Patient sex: F
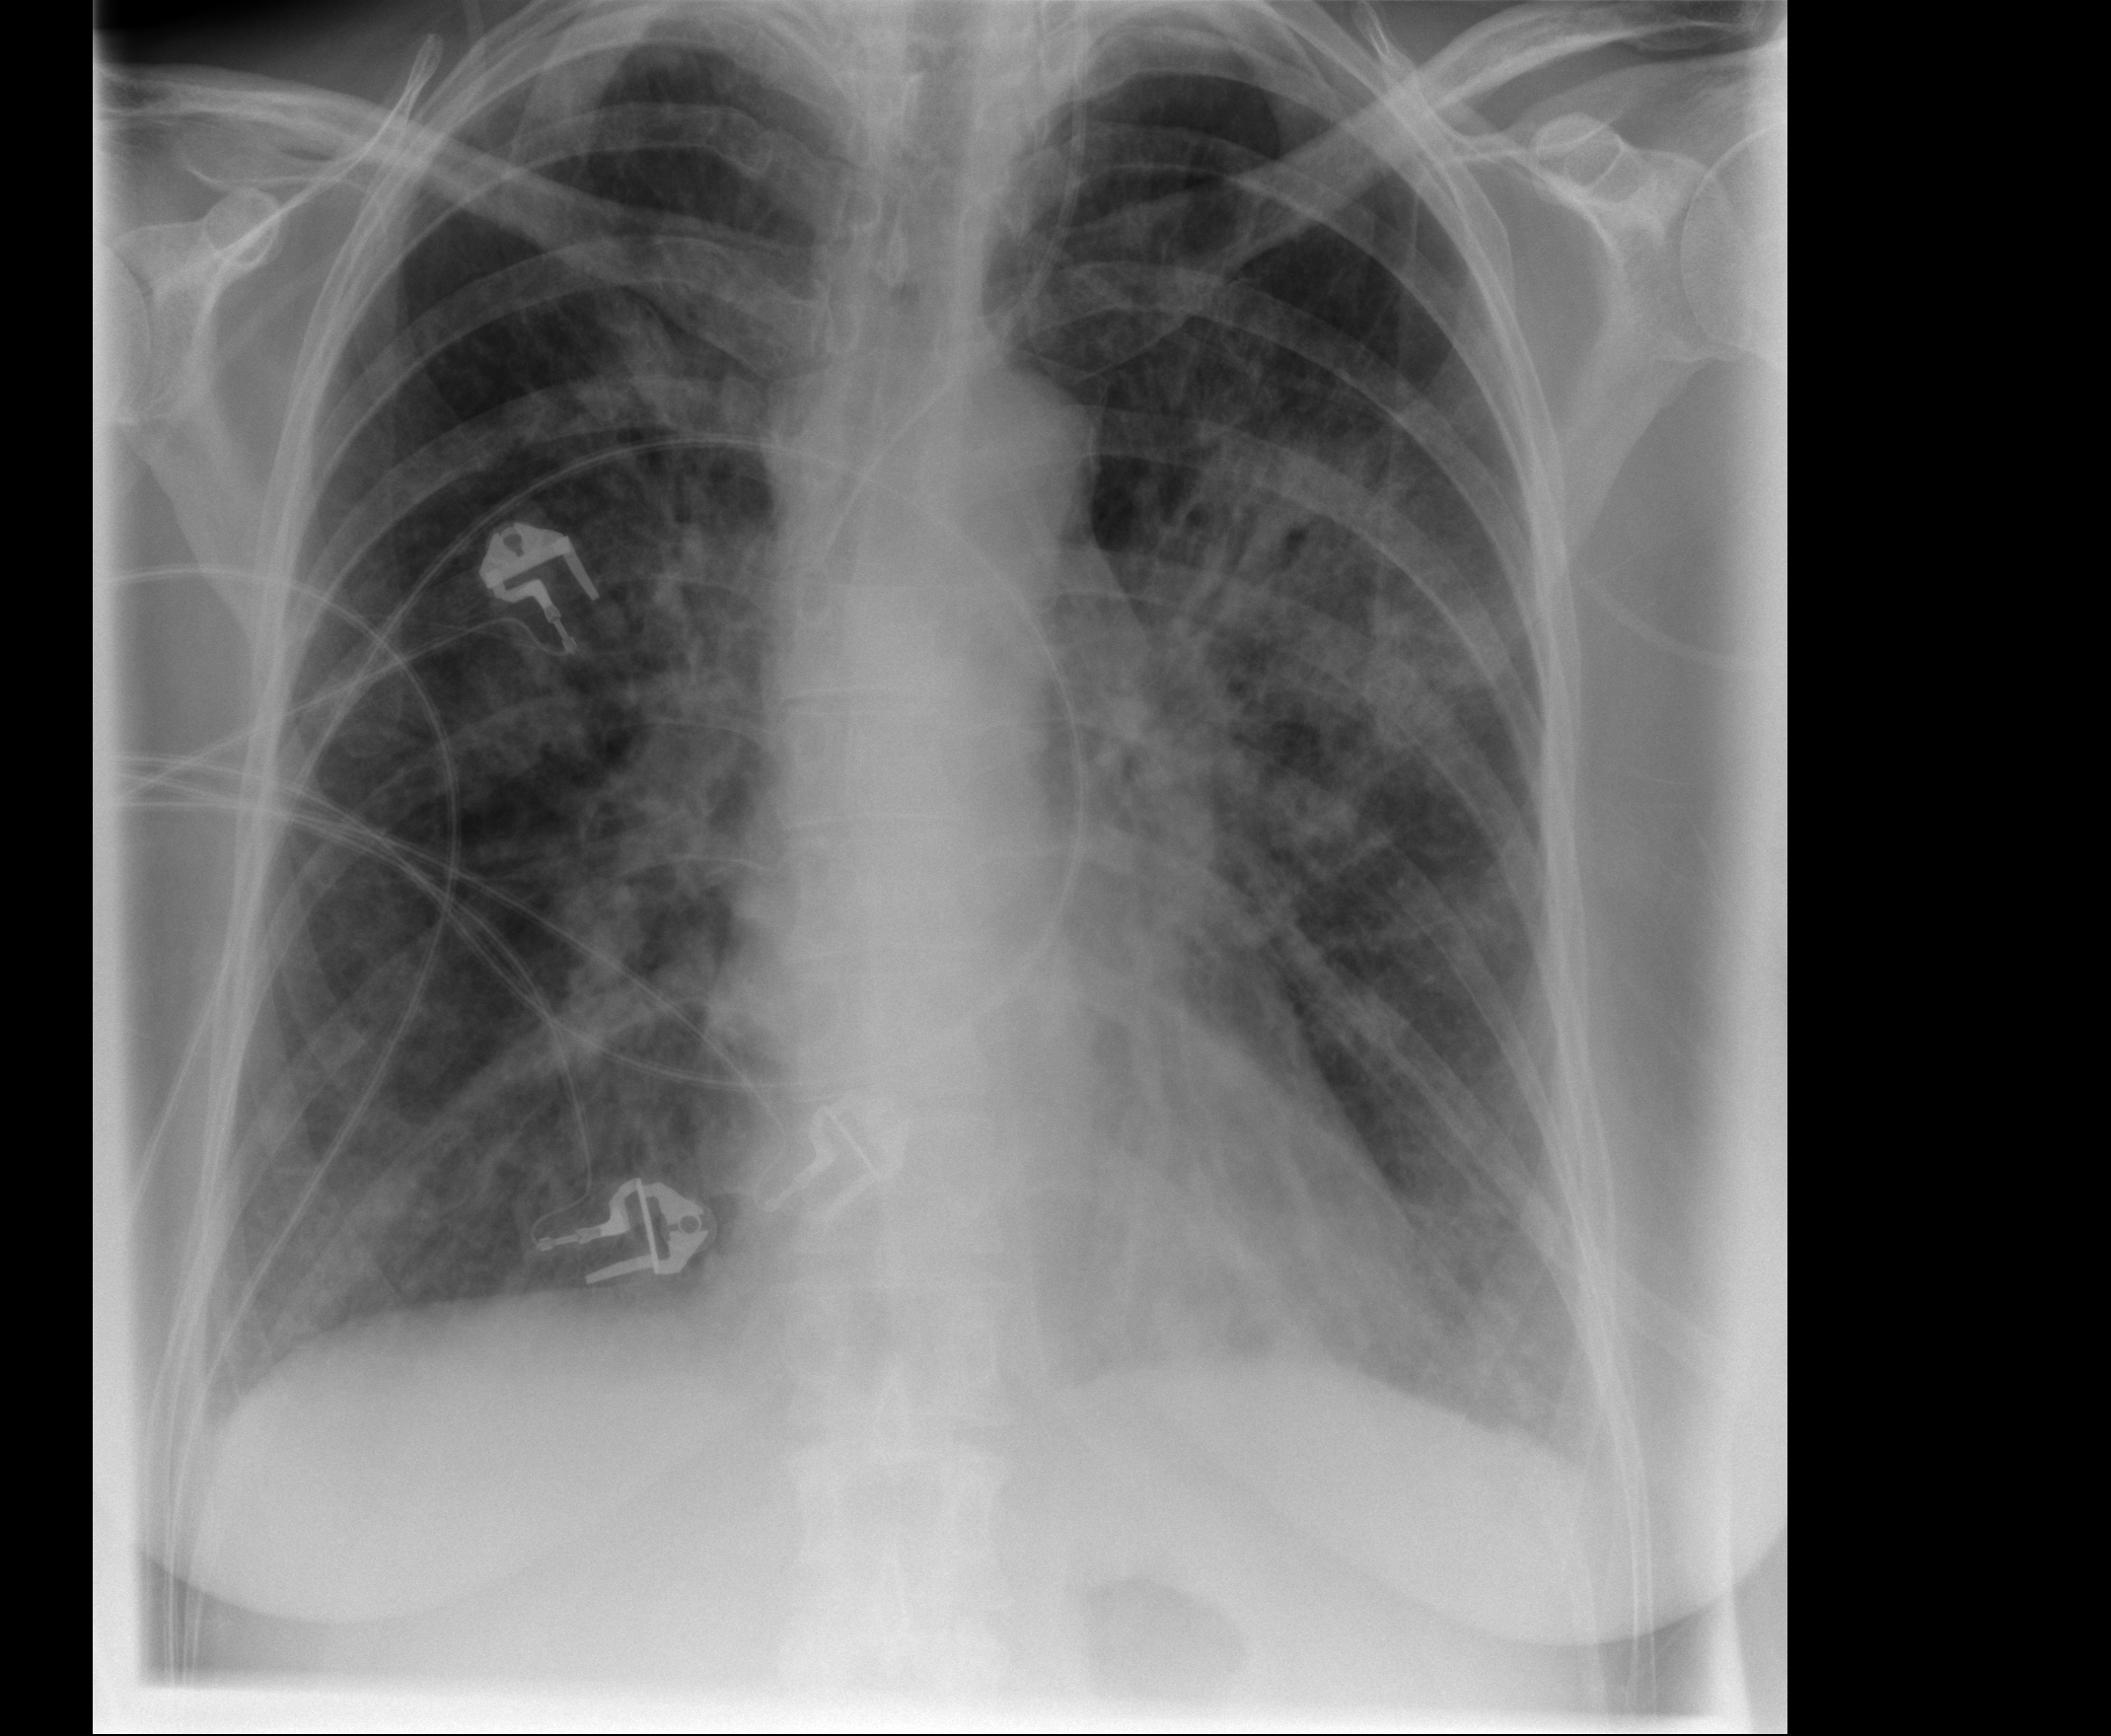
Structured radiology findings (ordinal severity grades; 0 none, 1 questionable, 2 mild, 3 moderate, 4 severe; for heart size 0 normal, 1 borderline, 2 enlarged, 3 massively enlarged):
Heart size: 0
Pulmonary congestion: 2
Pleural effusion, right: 0
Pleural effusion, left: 0
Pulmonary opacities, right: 2
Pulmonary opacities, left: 3
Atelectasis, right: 1
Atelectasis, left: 2